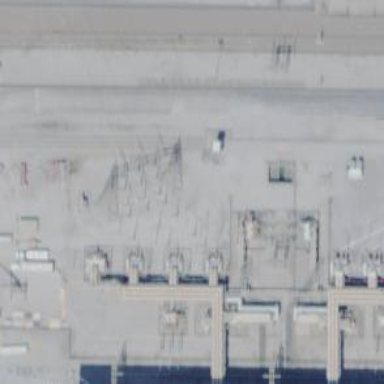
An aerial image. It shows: Lattice structure tower used for power transmission.